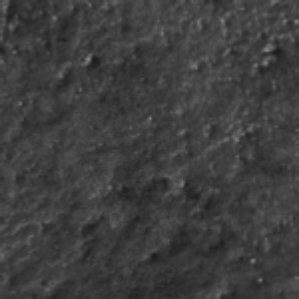
Label: frost